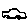
Label: car